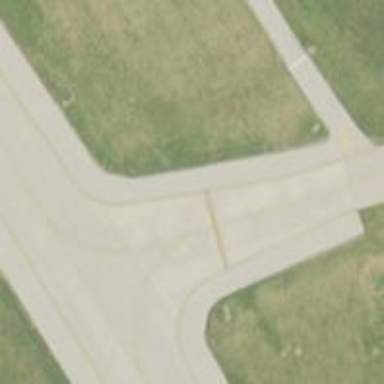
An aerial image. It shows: Image of taxiway at airport.